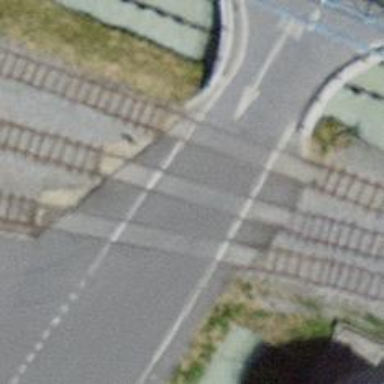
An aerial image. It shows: Level crossing along the railway.